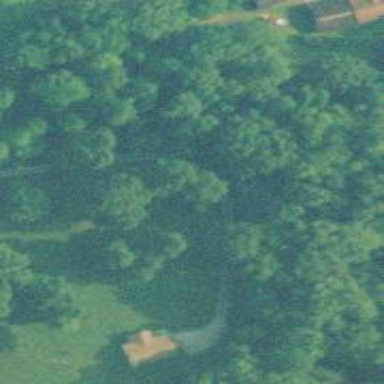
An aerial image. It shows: Driveway leading to service road.